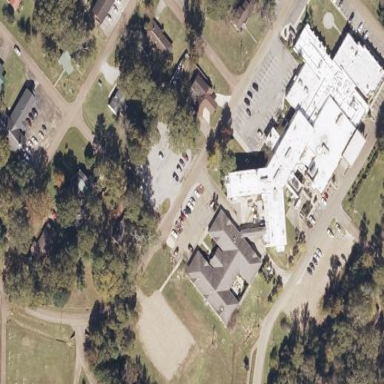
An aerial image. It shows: Healthcare facility identified as hospital.